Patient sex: F
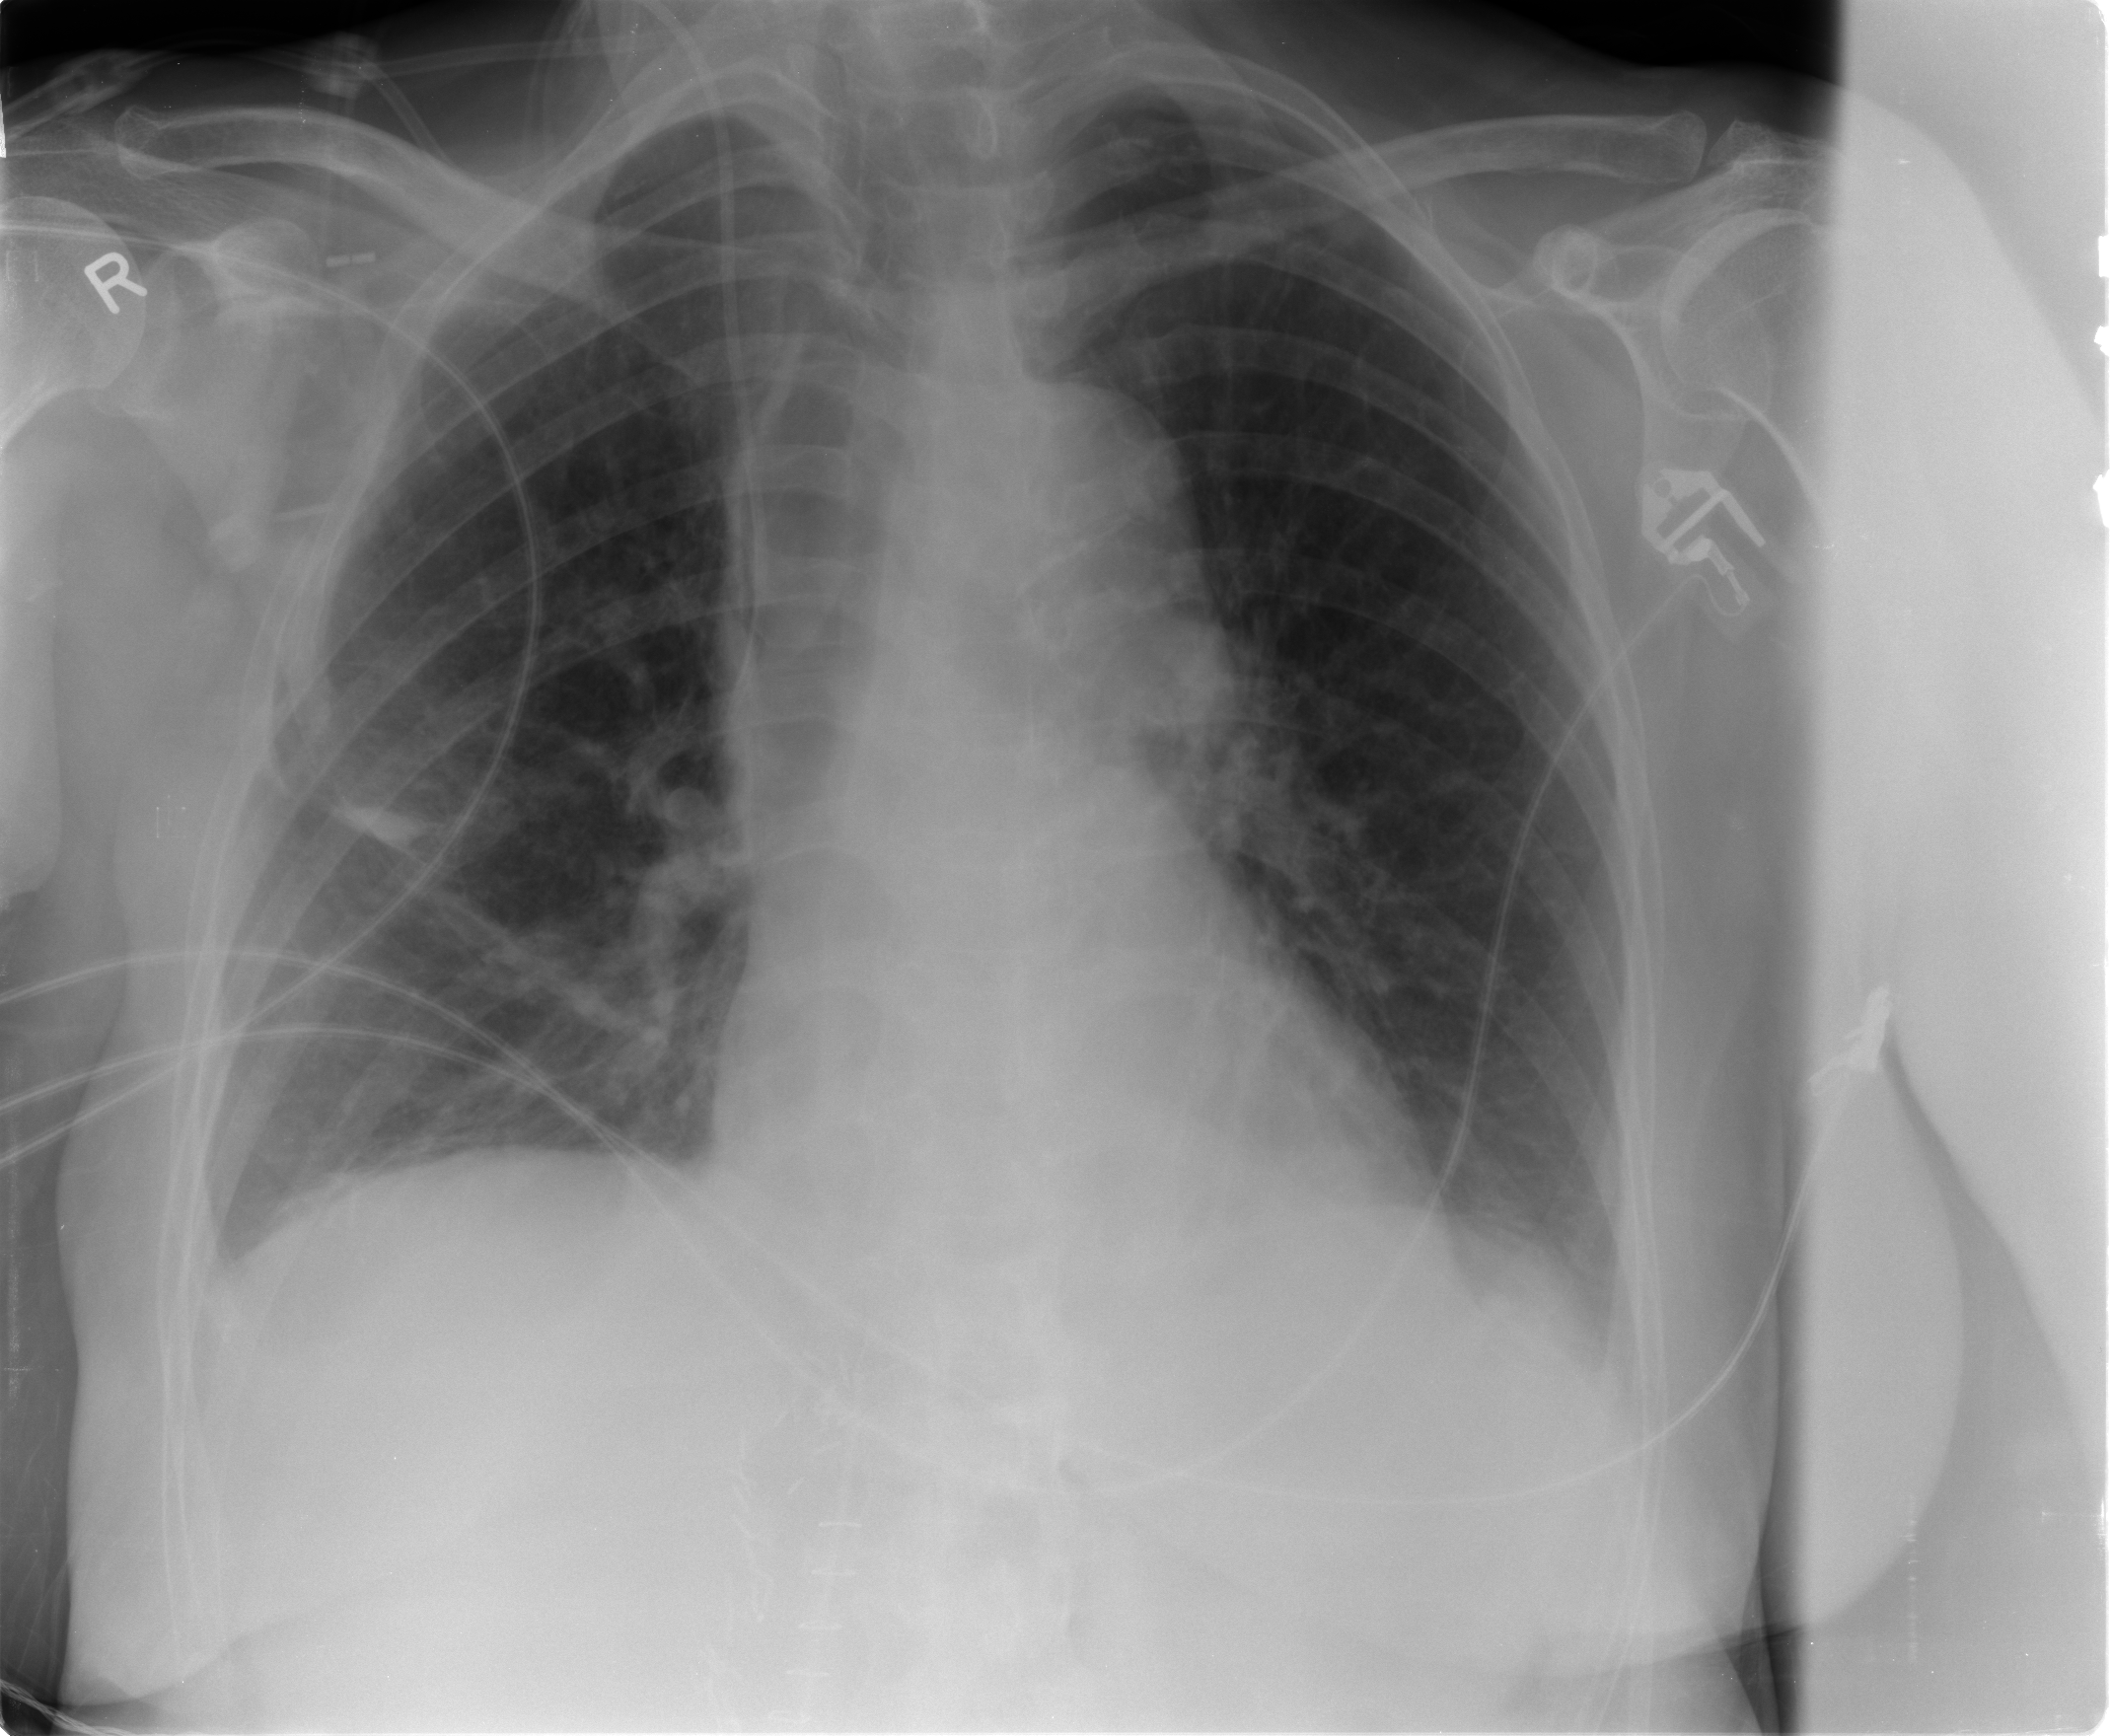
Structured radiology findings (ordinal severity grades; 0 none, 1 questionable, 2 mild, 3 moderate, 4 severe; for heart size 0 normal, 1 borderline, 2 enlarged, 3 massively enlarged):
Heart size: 0
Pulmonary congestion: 2
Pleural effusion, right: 1
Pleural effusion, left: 2
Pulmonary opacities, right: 0
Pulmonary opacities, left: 0
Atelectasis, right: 2
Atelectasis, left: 2